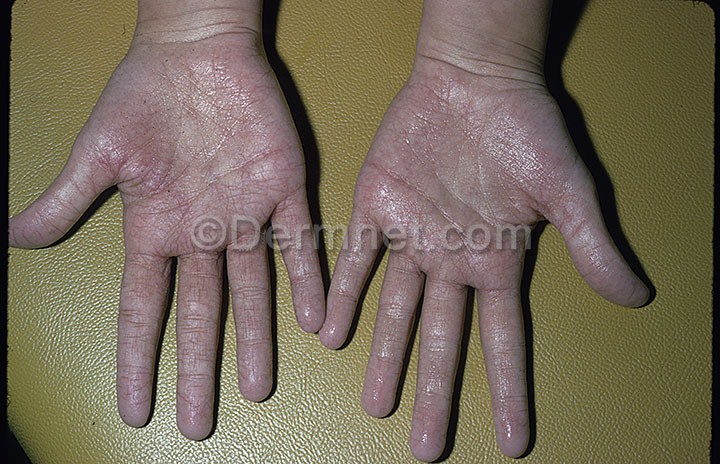
Disease: Acne and Rosacea Photos